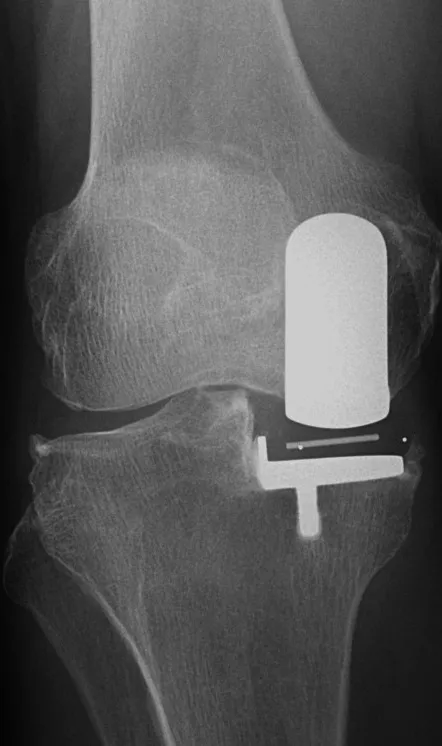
Radiography at two years postoperatively.
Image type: radiology (x_ray)